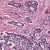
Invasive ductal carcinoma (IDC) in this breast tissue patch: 1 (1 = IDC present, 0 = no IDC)